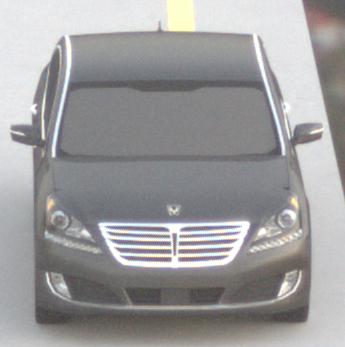
Make: Hyundai
Model: Equus
Detailed model: Gen. 2 VI
Model produced from: 2009
Model produced until: 2016
Doors: 4
Color: gray
Road condition: dry road
Daytime: sunrise or sunset
Contrast: low contrast